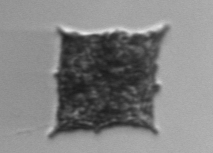
Label: Dictyocha